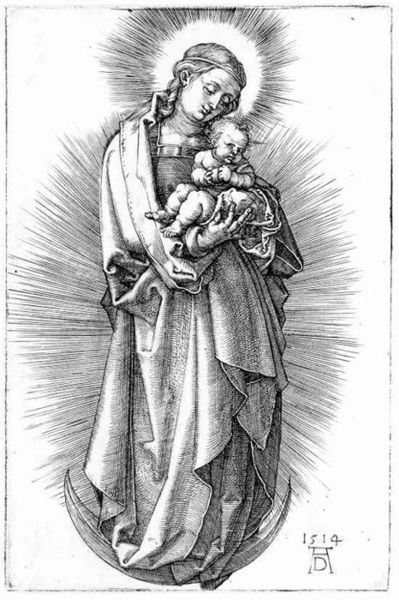
Titel: Jungfrau mit dem Haarband im Strahlenkranz auf der Mondsichel
Künstler: Albrecht Dürer
Standort: Karlsruhe
Institution: Staatliche Kunsthalle Karlsruhe
Schlagwörter: feder, hand, himmel, kopf, nackt, schatten, umhang, weiß, brust, finger, frau, geste, grau, haar, hell, kleid, licht, mund, nase, schwarz, zeichnung, blick, arm, arme, augen, falten, gesicht, halten, stehen, stirnband, tragen, hände, signatur, gewand, haare, mantel, stoff, gewänder, kind, mutter, locken, ohren, renaissance, lächeln, holzschnitt, liebe, papier, datierung, grafik, linien, baby, haarband, datum, faltenwurf, ad, jahreszahl, geschlossen, striche, umarmen, mond, strahlen, schweben, druck, halbmond, jungfrau, mondsichel, sichel, monogramm, radierung, stich, schwarzweiß, strahl, entwurf, schein, heiligenschein, erleuchtet, nimbus, christus, jesus, jesus christus, innig, mittelalter, reif, beugung, dürer, heilig, maria, kupferstich, madonna, gloriole, mutter gottes, schwebend, sakral, demut, schutz, wiegen, heiligenbild, gottesmutter, weltkugel, jesuskind, maria mit kind, halo, madonna mit kind, albrecht, albrecht dürer, mandorla, rundlich, lieblich, glorie, strahlenkranz, madonne, babyspeck, güte, christuskind, mariendarstellung, stirnreif, heilligenschein, gewanf, sichelmond, gloria, idiot, stahlen, mondsichelmadonna, strahelnkranz, bab<, #, madonn, 1517, 1514, kleidung#, dürer-monogramm, jesis, kufpferstich, brusat, heiligenbildo, isia, böocl, schutzmantelmaria, strahlenkranzmaria, kindmadonna